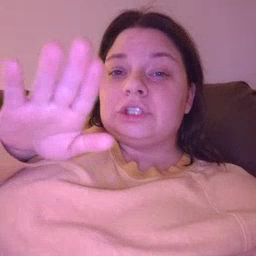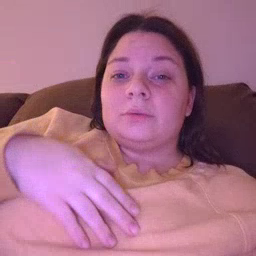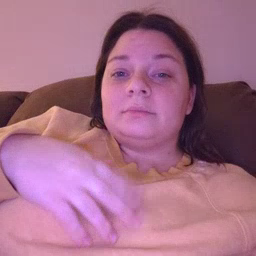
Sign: into